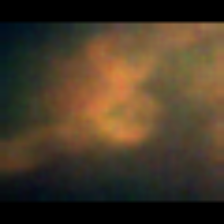
Taxon: Unknown_full_image
Group: Unknown